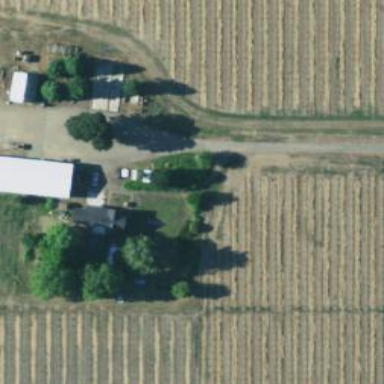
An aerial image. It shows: Driveway leading to service road.